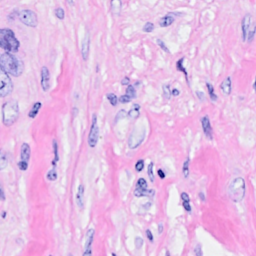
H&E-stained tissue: Breast